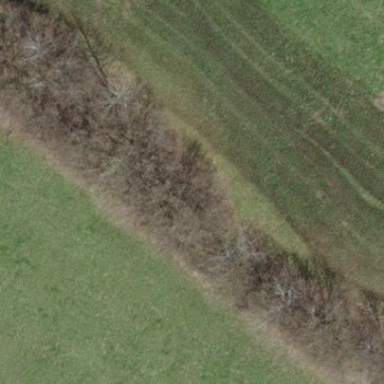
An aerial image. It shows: Patch of scrub vegetation.